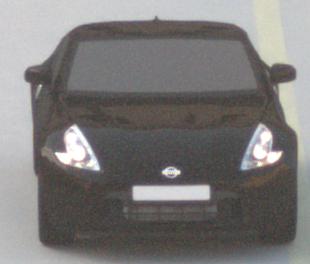
Make: Nissan
Model: 370Z Coupé
Detailed model: 370Z (Z34) Coupé
Model produced from: 2009/12
Model produced until: 2013/03
Doors: 3
Color: black
Road condition: dry road
Daytime: sunrise or sunset
Contrast: low contrast